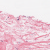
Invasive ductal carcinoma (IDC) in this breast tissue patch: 0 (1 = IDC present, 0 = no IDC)